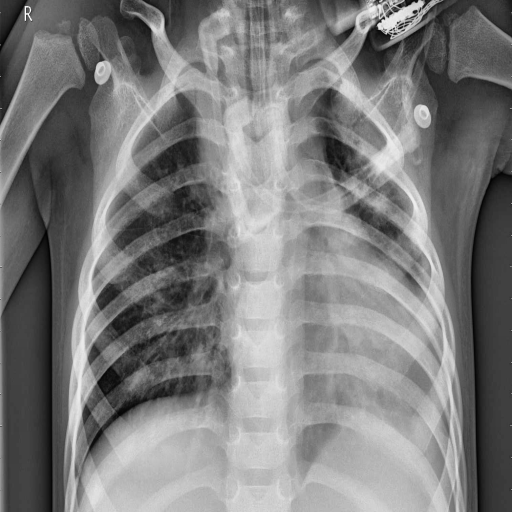
Finding: PNEUMONIA